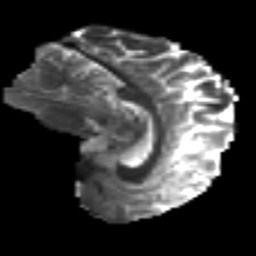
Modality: T2w
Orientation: sagittal
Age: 37
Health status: ill
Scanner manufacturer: philips
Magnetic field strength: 3 T
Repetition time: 9 s
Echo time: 0.127 s